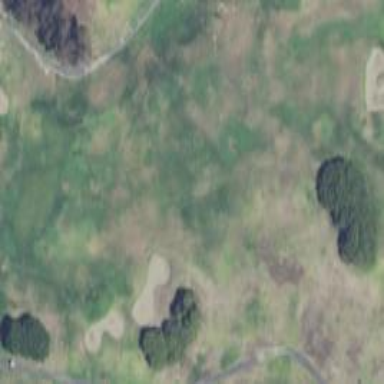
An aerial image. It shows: Golf fairway surrounded by grass.